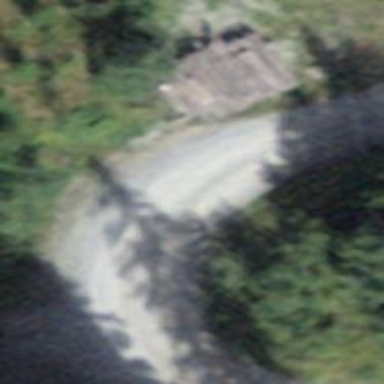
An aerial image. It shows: Gravel track with grade 2 tracktype.